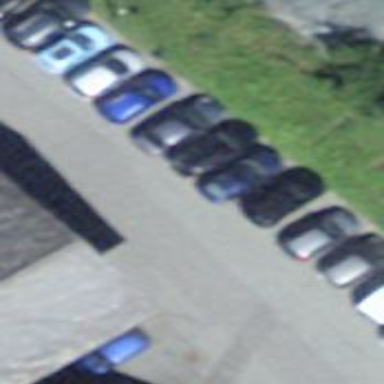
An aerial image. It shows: Charging station.